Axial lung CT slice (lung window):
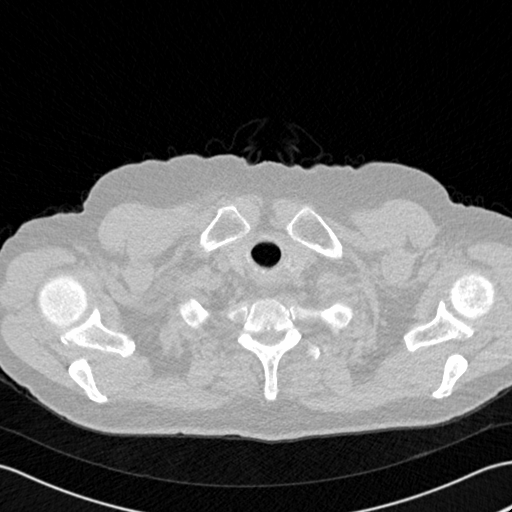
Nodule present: no